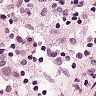
Metastatic tissue present: no